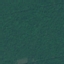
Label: Forest